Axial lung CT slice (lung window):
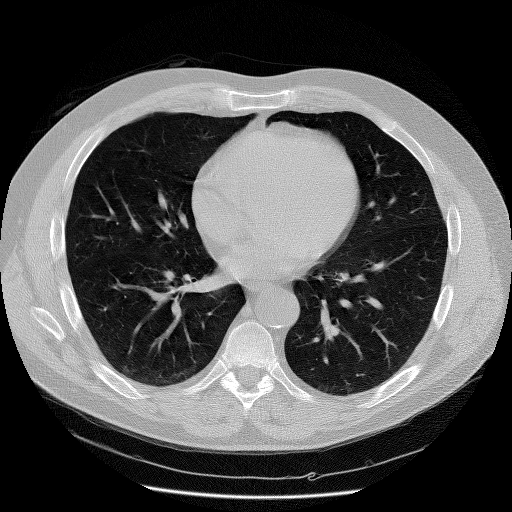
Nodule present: no